Question: I am setting up one git client on Mac (Using Source Tree). While committing the code it is showing the following error(please check the screen-shot). Any idea to solve this error ?
ERROR :
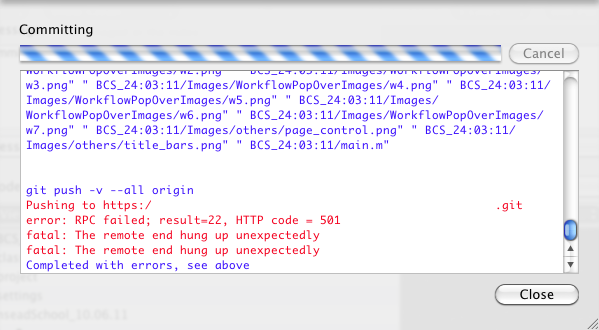
Answer: That generally happens when your server denies your connection. There are a number of causes for getting denied:
- - - -
Check all your settings to make sure everything is right.